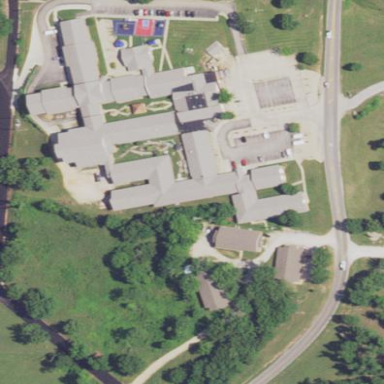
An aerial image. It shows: Nursing home.